Question: I have a weird problem on a website. Everything works OK when someone visits the site directly, but if a visitor enters the website from Google search or Bing the homepage looks very bad. I noticed this problem on Firefox, Chrome and Safari (latest versions).
First I though this was a Google cache problem and next time the crawler will visit the homepage it will also update the cached webpage.
But when I saw the same thing happening for visitors coming from Bing I started to think that this isn't search engine related and that it's something I've done wrong when I've coded the website.
This is how the homepage should look like: <URL>
And from Google or Bing: <URL>

Does anyone know what or were the problem is?
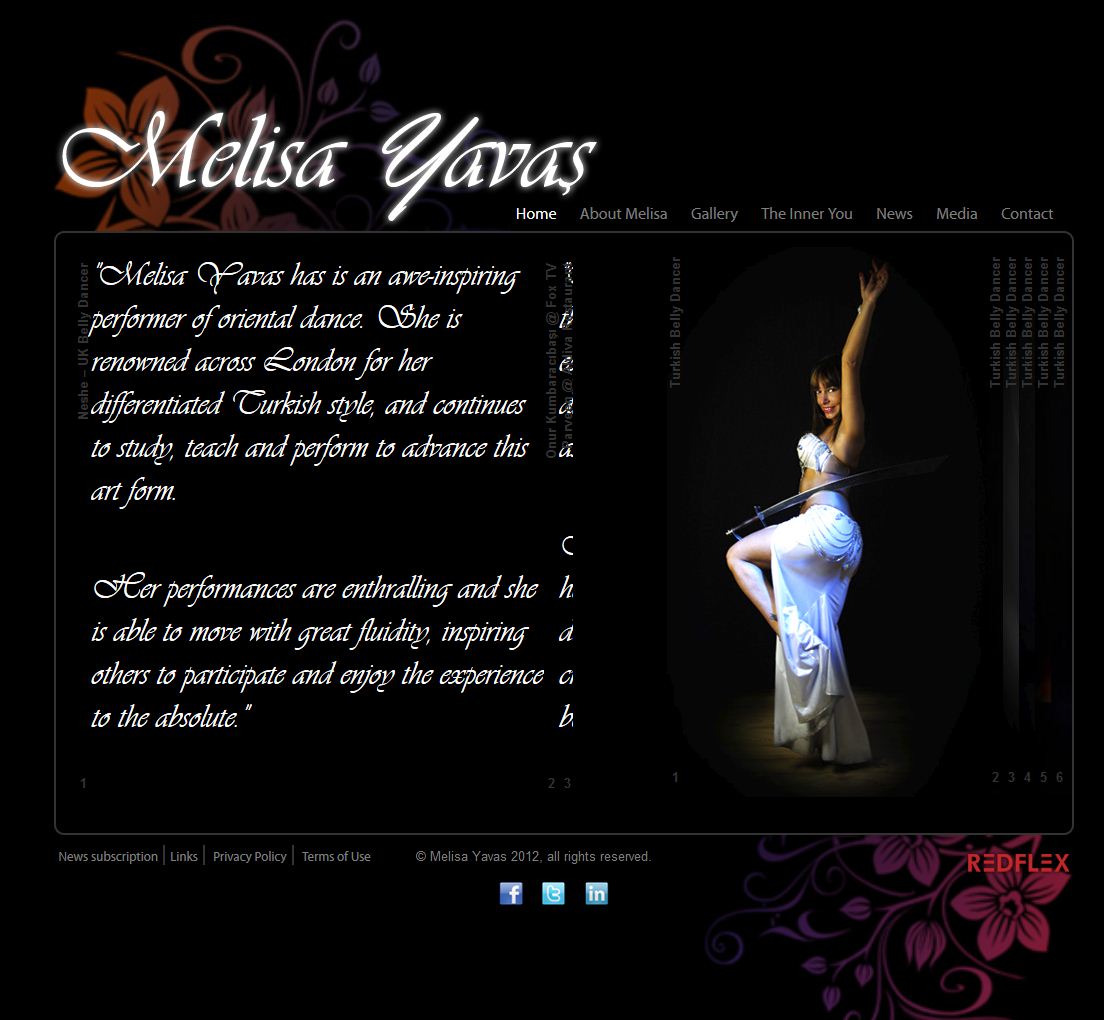
Answer: Your site is broken in Google Chrome 18. I suggest you fix it using this browser first, this might fix more issues related to search engine.
I just saw your screenshot and it is exactly what I see in Chrome.
I might be complete wrong, but when I click the link from the initial post <URL> the site is broken. If reload the page it is also broken. If I go to the URL bar of the browser and hit 'enter' the site is fine.
I think the site is broken if the client sends a Referer header...
I did a few tests with curl confirming my results. This test will results in the expected result:
'''
$ch = curl_init('http://www.melisayavas.com/');
curl_setopt($ch, CURLOPT_REFERER, 'http://stackoverflow.com/questions/<PHONE>/homepage-not-rendered-correctly-for-visitors-coming-from-google-bing/<PHONE>#comment13069478_10182607');
$data = curl_exec($ch);
echo $data;
'''
This on will result in a broken site:
'''
$ch = curl_init('http://www.melisayavas.com/');
curl_setopt($ch, CURLOPT_RETURNTRANSFER, TRUE);
curl_setopt($ch, CURLOPT_REFERER, 'http://stackoverflow.com/questions/<PHONE>/homepage-not-rendered-correctly-for-visitors-coming-from-google-bing/<PHONE>#comment13069478_10182607');
$data = curl_exec($ch);
echo $data;
'''
Having a referer in your request is what breaks the site. Do you have any part of your source code conditional to the referring url?
** EDIT 4 **
There is one piece of HTML code that is added when it's coming from a referring url:
'''
<!-- Highlight Search Terms 0.7 ( RavanH - http://4visions.nl/en/wordpress-plugins/highlight-search-terms/ ) -->
<script type="text/javascript">
var hlst_query = new Array("http://stackoverflow.com/questions/<PHONE>/homepage-not-rendered-correctly-for-visitors-coming-from-google-bing/<PHONE>#comment13069478_10182607");
var hlst_areas = new Array("div.hentry","#content","#main","div.content","#middle","#container","#wrapper","article");
</script>
'''
I'm not familiar with Wordpress, be I believe this must come from a plugin called Highlight Search Terms, disabling it should fix your site.